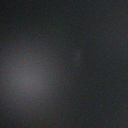
Screen state: off